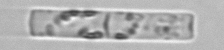
Label: Leptocylindrus